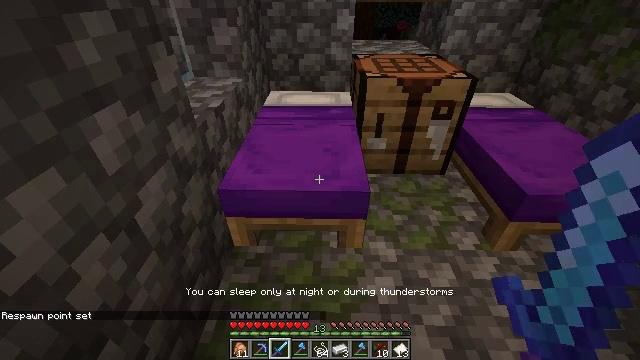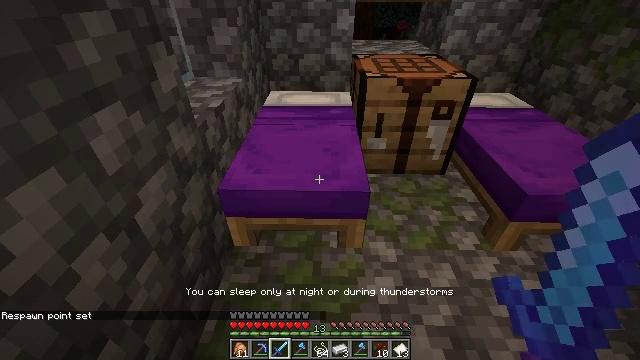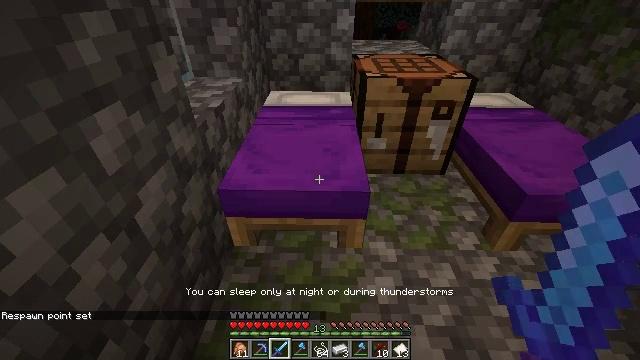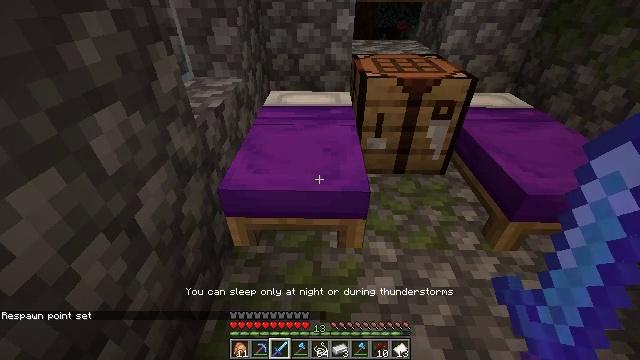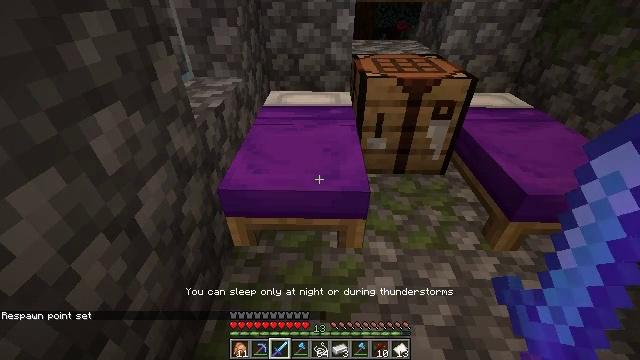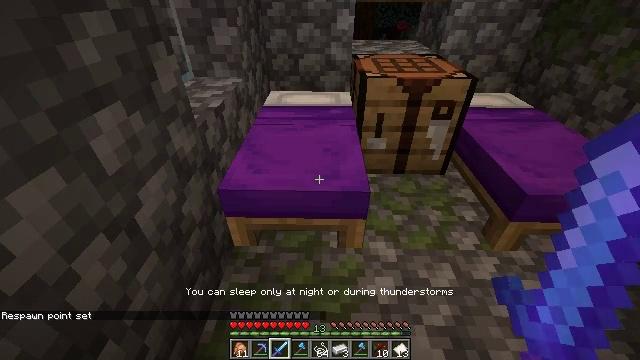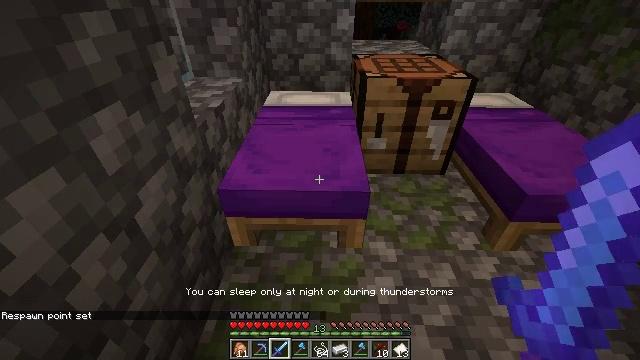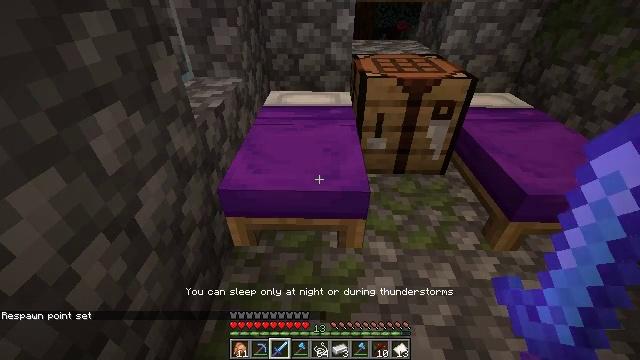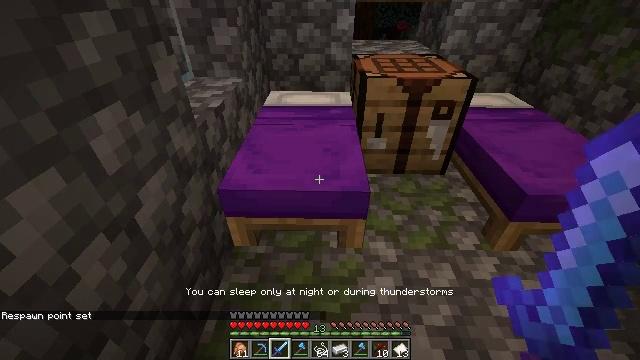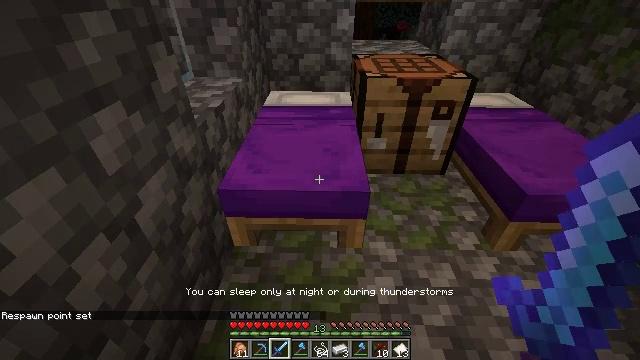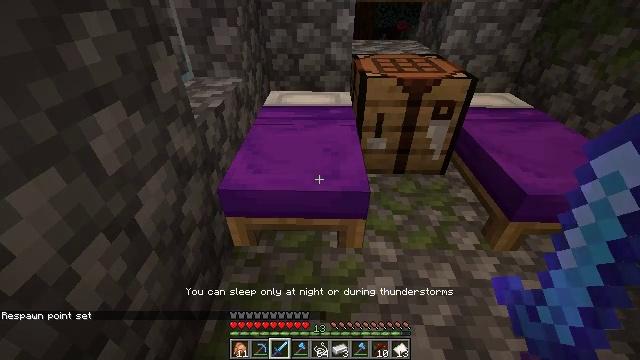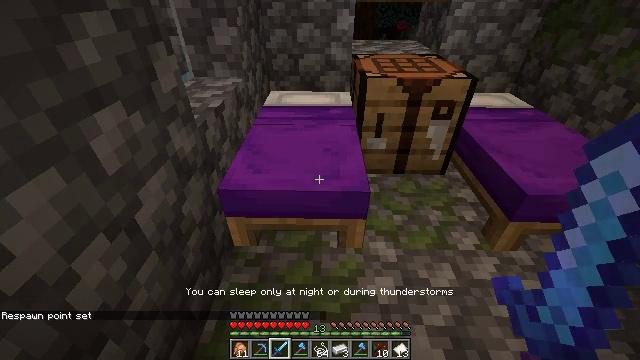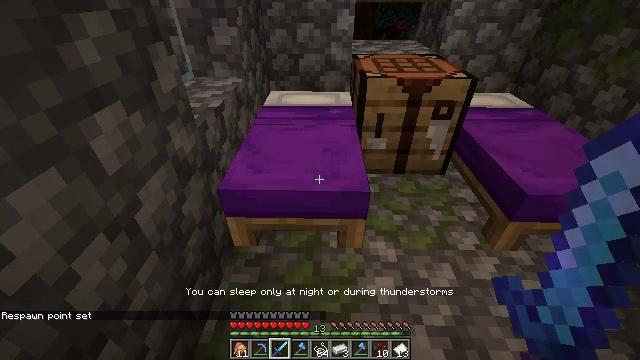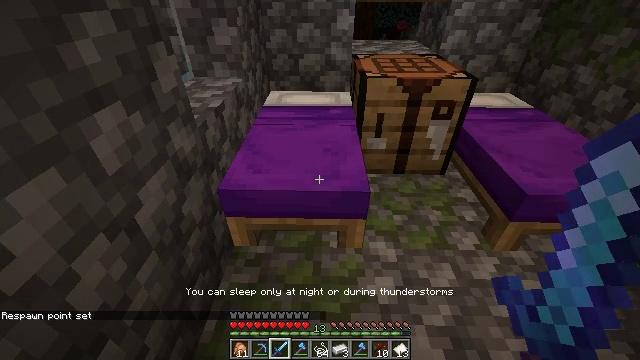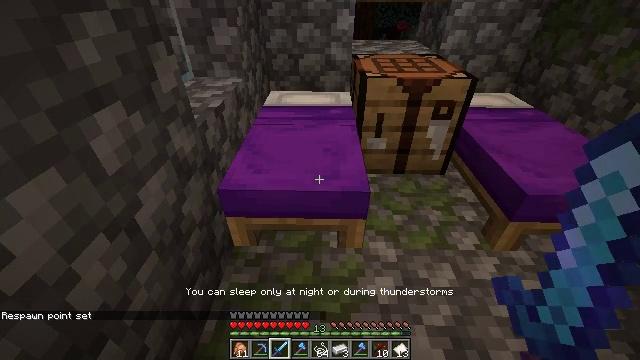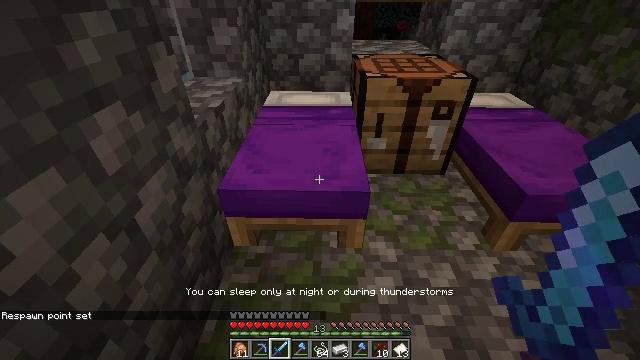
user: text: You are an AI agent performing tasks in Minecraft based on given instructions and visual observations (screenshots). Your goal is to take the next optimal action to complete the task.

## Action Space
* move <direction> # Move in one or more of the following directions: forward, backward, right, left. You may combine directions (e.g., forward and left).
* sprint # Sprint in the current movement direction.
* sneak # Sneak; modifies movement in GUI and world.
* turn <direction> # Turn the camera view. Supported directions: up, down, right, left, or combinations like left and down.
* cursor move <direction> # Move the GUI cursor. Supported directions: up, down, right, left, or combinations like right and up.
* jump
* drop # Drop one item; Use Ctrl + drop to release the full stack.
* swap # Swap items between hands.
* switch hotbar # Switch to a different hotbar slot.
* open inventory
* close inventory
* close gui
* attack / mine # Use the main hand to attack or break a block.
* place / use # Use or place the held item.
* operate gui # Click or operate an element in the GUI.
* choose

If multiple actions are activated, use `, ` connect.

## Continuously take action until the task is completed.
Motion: motion action
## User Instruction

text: Break the glass block.
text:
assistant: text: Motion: no_op
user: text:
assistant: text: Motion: no_op
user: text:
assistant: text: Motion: no_op
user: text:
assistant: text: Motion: no_op
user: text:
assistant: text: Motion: no_op
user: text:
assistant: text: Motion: no_op
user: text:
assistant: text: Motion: no_op
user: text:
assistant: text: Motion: no_op
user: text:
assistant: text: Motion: no_op
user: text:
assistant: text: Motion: no_op
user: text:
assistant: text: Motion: no_op
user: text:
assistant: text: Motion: no_op
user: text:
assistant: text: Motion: no_op
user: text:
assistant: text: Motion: no_op
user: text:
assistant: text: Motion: no_op
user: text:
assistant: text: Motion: no_op
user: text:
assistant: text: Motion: no_op
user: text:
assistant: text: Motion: no_op
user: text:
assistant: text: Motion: no_op
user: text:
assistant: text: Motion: no_op
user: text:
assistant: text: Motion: no_op
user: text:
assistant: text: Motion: no_op
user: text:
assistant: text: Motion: no_op
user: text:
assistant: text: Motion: no_op
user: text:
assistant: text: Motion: no_op
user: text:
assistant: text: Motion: no_op
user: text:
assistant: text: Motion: no_op
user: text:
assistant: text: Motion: no_op
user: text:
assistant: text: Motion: no_op
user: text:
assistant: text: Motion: no_op